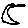
Label: moon